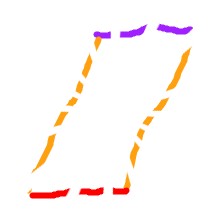
Shape: parallelogram